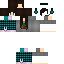
A female human skin with medium skin, wearing brown long hair dressed in a blue hoodie and black pants, featuring a closed mouth.